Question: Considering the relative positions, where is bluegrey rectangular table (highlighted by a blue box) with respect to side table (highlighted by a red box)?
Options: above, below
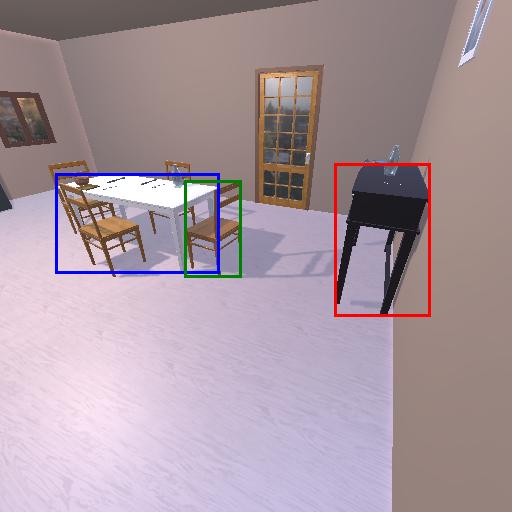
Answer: above